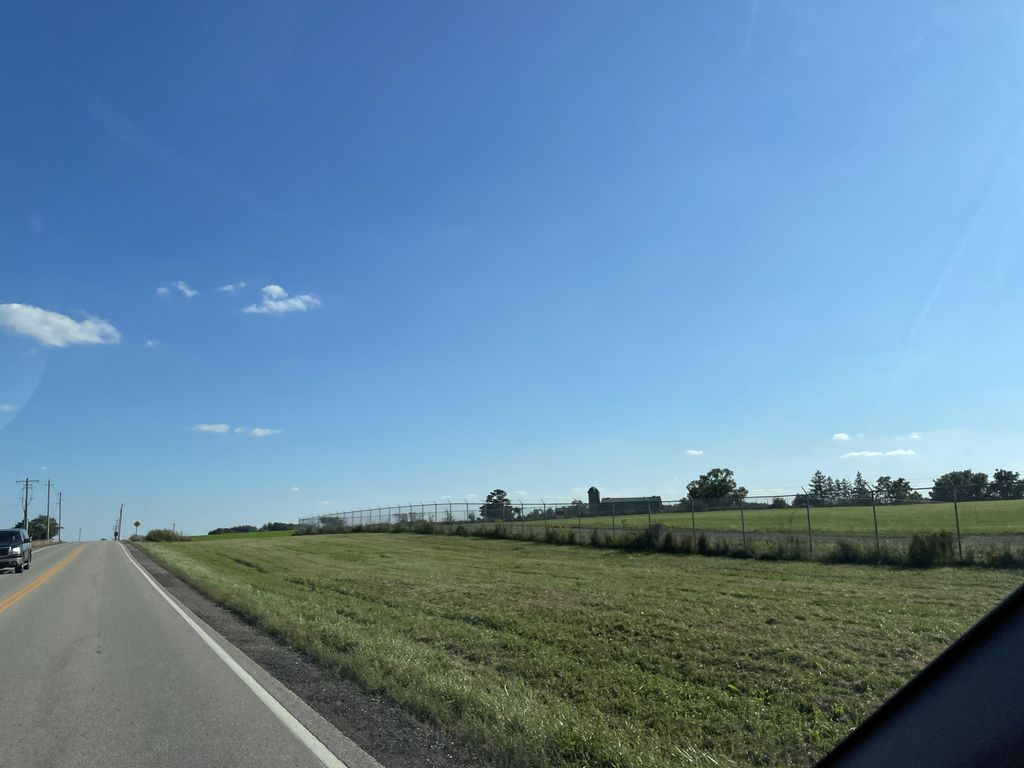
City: kitchener-waterloo